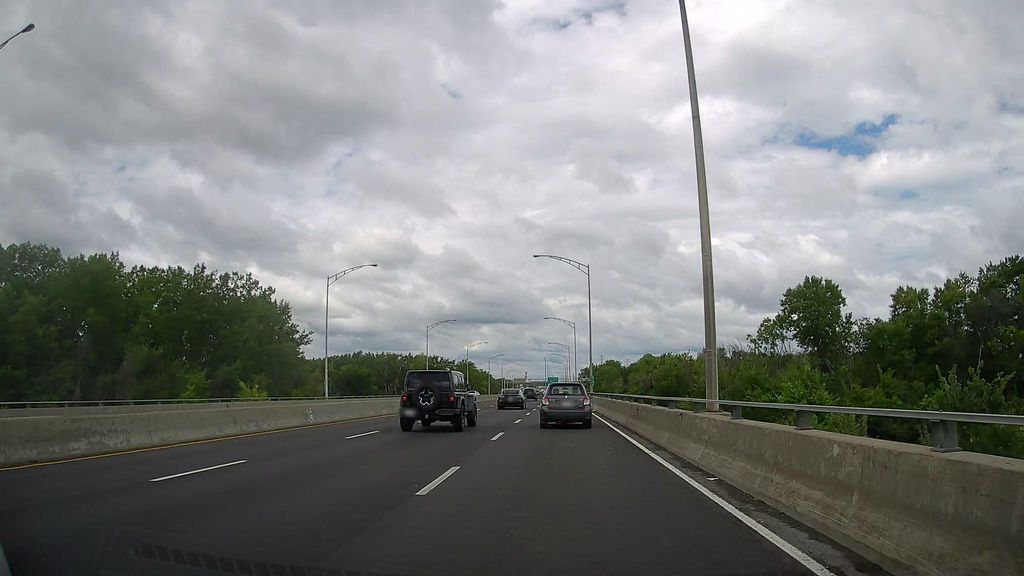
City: montreal